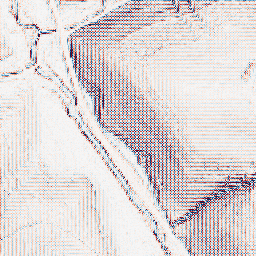
Category: wavelet
Decomposition family: wavelet_dwt
Decomposition parameters: wavelet: haar
level: 1
Upsampling method: sinc_hamming
Upsampling parameters: scale: 2
kernel_size: 8
Upsampling scale: 2